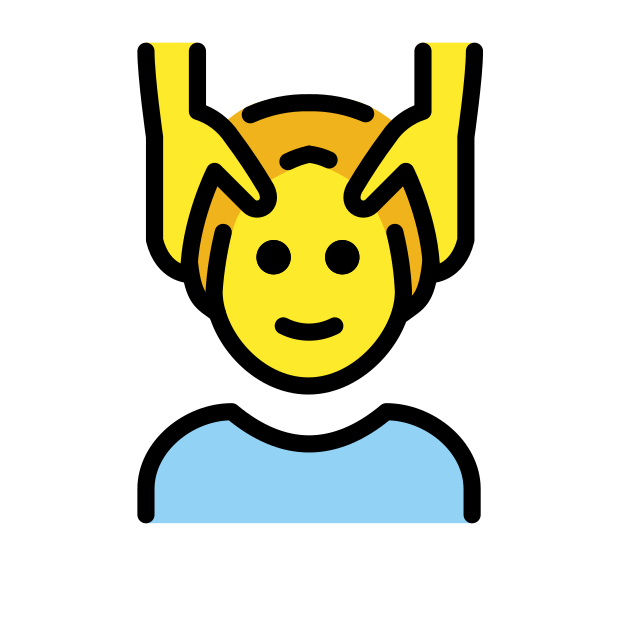
man getting massage